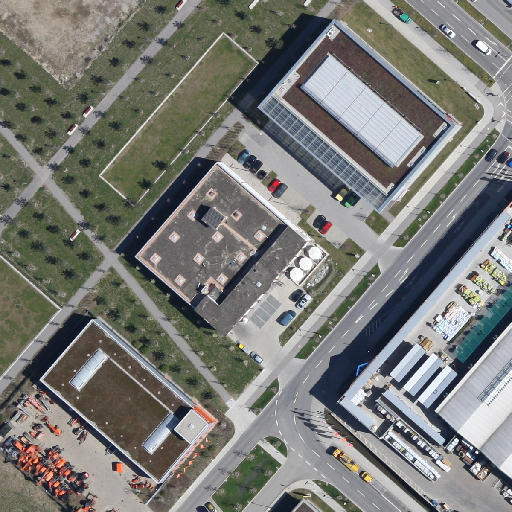
Referring expression: impervious surface